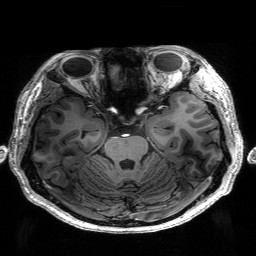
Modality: T1w
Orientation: coronal